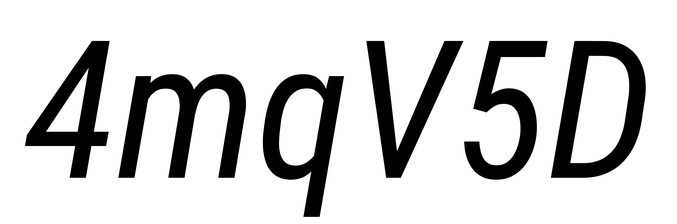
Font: Roboto-Italic_Condensed_Italic